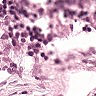
Metastatic tissue present: no